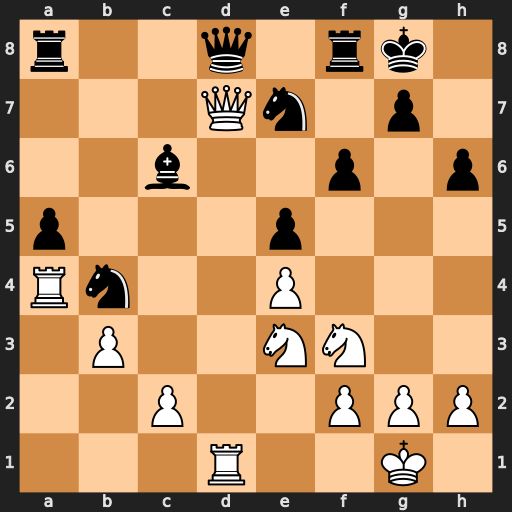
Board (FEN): r2q1rk1/3Qn1p1/2b2p1p/p3p3/Rn2P3/1P2NN2/2P2PPP/3R2K1
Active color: w
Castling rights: -
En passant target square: -
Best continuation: Qe6+ Rf7 Rxd8+